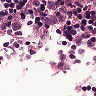
Metastatic tissue present: yes